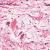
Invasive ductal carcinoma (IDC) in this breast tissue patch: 0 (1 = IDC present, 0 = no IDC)